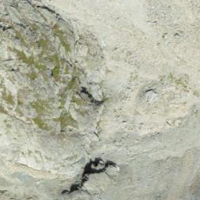
EUNIS habitat code: 48
Species observed at this site:
Epilobium anagallidifolium